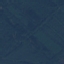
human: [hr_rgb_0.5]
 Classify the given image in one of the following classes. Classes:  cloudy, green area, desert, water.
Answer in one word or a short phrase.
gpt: green area